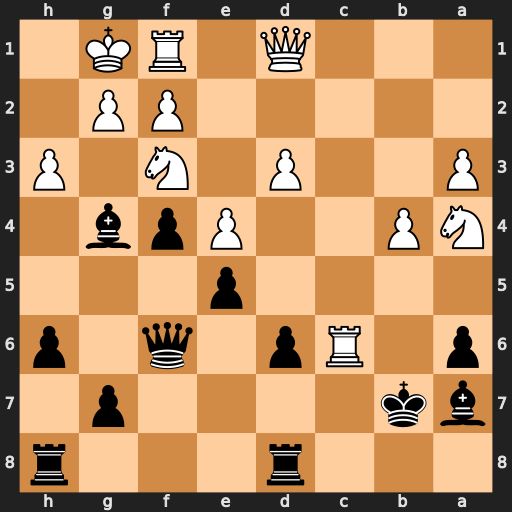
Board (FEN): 3r3r/bk4p1/p1Rp1q1p/4p3/NP2Ppb1/P2P1N1P/5PP1/3Q1RK1
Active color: b
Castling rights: -
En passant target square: -
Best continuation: Bxf3 Qxf3 Kxc6